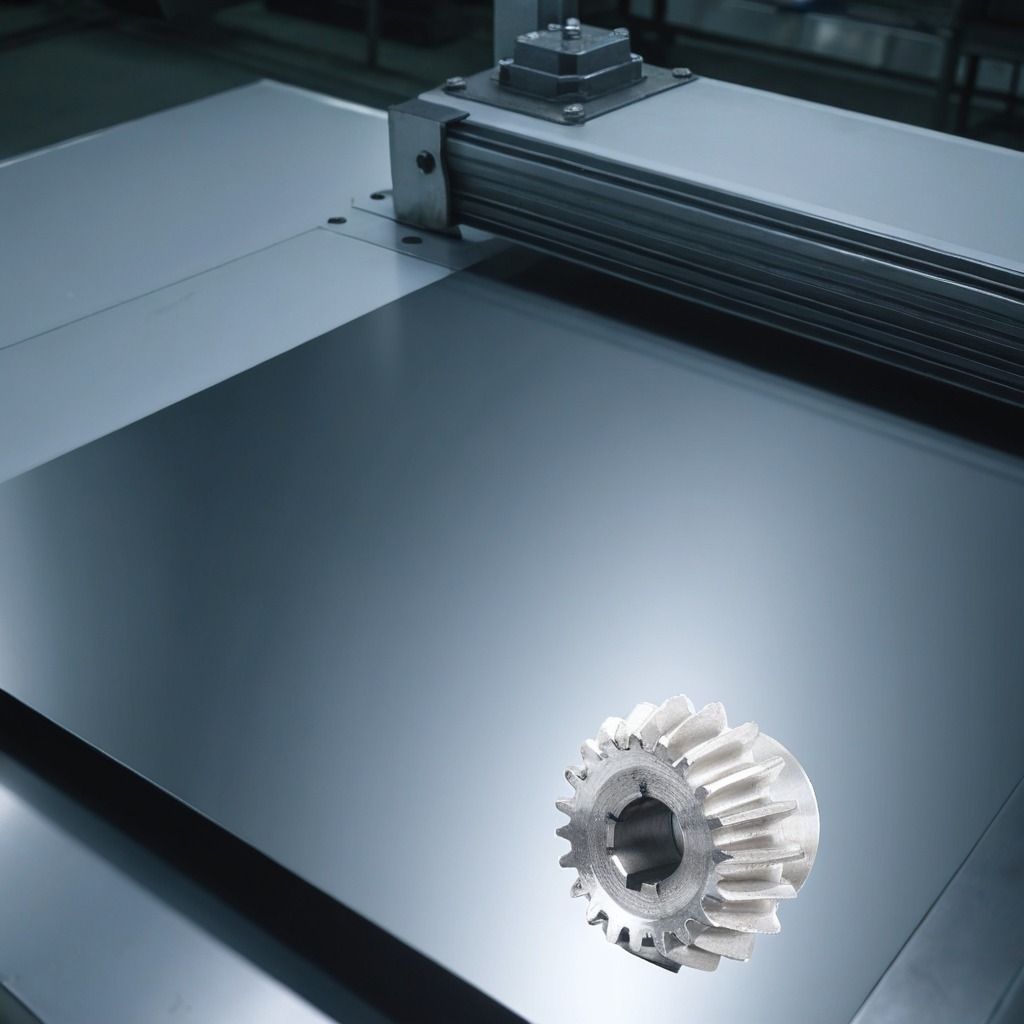
A steel gear with teeth is lying on a metal table in a machine shop under fluorescent lights.